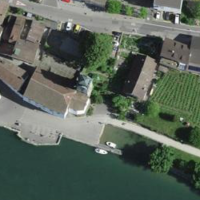
EUNIS habitat code: 54
Species observed at this site:
Corvus corone
Cyanistes caeruleus
Fulica atra
Anas platyrhynchos
Corvus frugilegus
Aythya fuligula
Fringilla coelebs
Buteo buteo
Sylvia atricapilla
Filipendula ulmaria
Chroicocephalus ridibundus
Phalacrocorax carbo
Poecile palustris
Lycopus europaeus
Larus michahellis
Cygnus olor
Parus major
Erithacus rubecula
Anthyllis vulneraria
Mergus merganser
Milvus milvus
Pica pica
Epilobium hirsutum
Acrocephalus scirpaceus